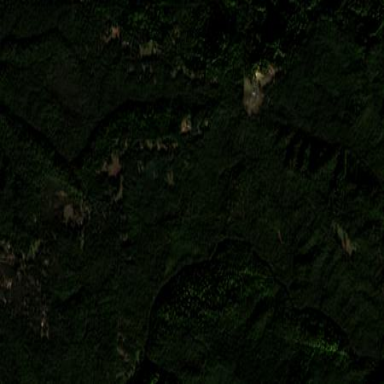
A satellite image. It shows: Forest area.